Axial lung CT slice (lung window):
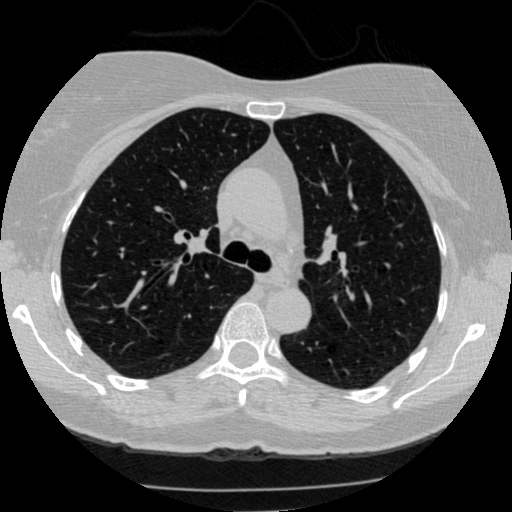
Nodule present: no